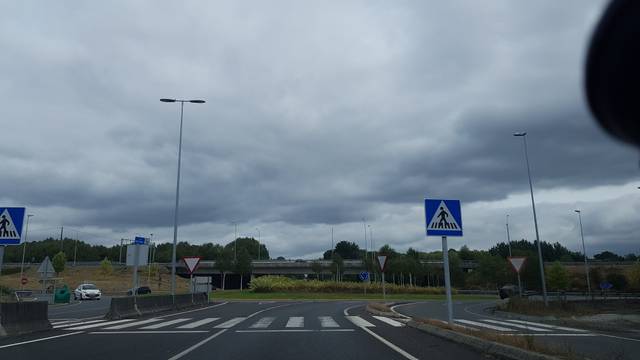
Region: Spain
Coordinates: 43.039, -7.524